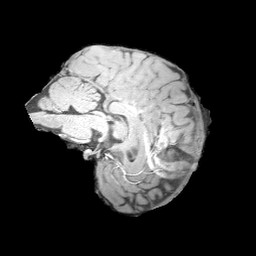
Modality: MP2RAGE
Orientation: sagittal